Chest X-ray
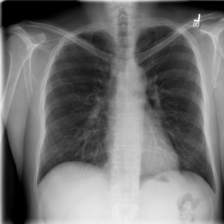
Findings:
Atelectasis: negative
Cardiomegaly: negative
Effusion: negative
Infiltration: negative
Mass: negative
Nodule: negative
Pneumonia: negative
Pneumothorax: negative
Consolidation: negative
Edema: negative
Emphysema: negative
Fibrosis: negative
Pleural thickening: negative
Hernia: negative